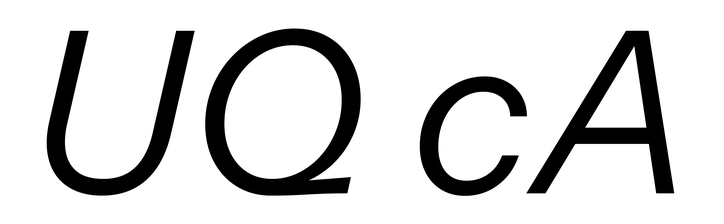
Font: InstrumentSans-Italic_Italic